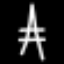
Label: The Eiffel Tower